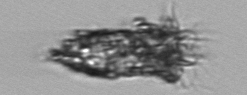
Label: Tintinnopsis